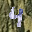
Label: 4